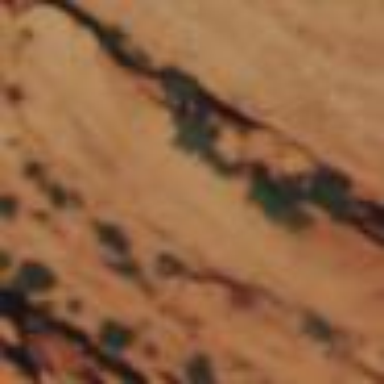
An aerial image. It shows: Red cliff in the natural landscape.